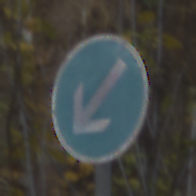
Verkehrszeichen: VorgeschriebeneVorbeifahrtLinks
Umgebung: Outdoor, Urban
Tageszeit: MorningAfternoon
Wetter: PartlyCloudy
Licht: Natural
Jahreszeit: NotSpecified
Kontrast: LowContrast